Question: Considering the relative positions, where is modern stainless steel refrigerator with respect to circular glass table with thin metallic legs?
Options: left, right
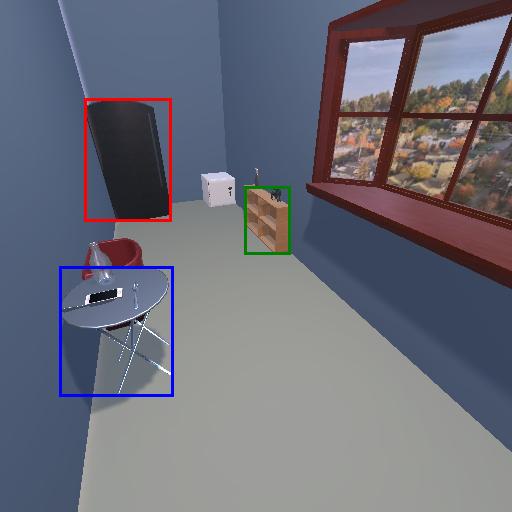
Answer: left